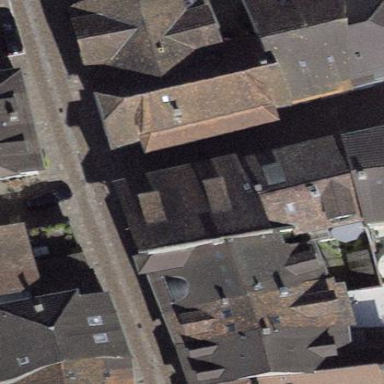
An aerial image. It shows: Building with tiled roof.